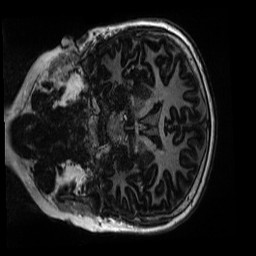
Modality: MP2RAGE
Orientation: coronal
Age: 9
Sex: female
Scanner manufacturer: siemens
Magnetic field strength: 3 T
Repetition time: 4 s
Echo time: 0.00303 s